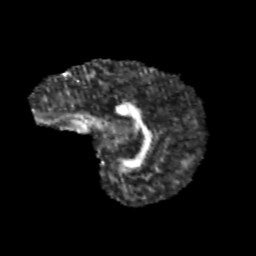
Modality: FA
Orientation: sagittal
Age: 9
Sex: male
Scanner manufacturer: siemens
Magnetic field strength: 3 T
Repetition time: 3.8 s
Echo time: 0.07 s